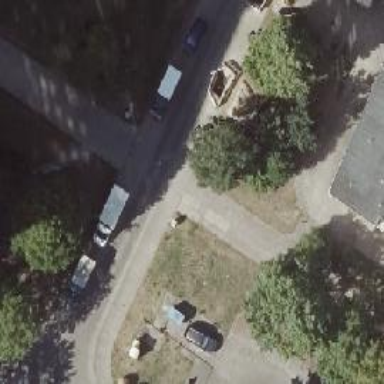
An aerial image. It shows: Footway with concrete surface.